Field crop: tomato
Growth stage: 1
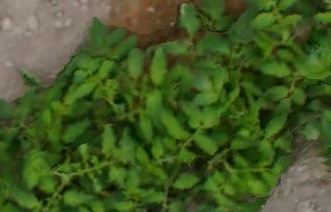
Species: tomato